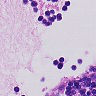
Metastatic tissue present: no